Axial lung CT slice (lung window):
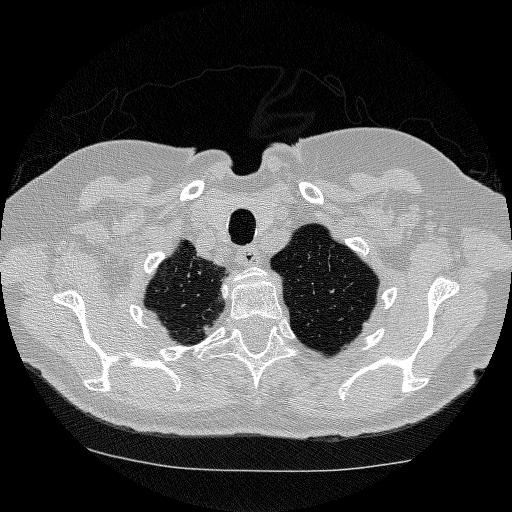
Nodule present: no